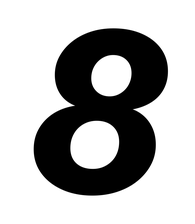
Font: InstrumentSans-Italic_Bold_Italic